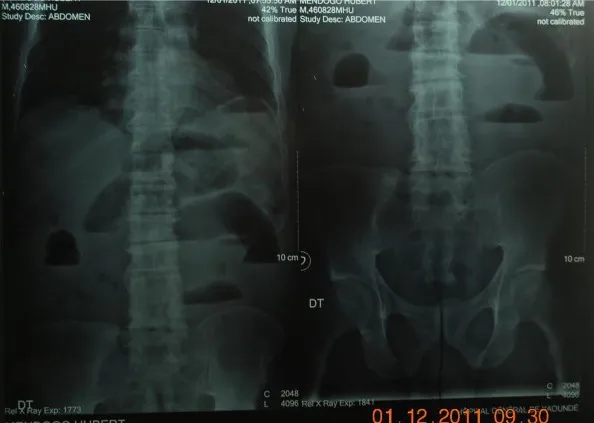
Plain upright abdominal X-ray, taken preoperatively demonstrates Gas shadow in the anabdomen.
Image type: radiology (x_ray)